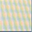
Piece: xx